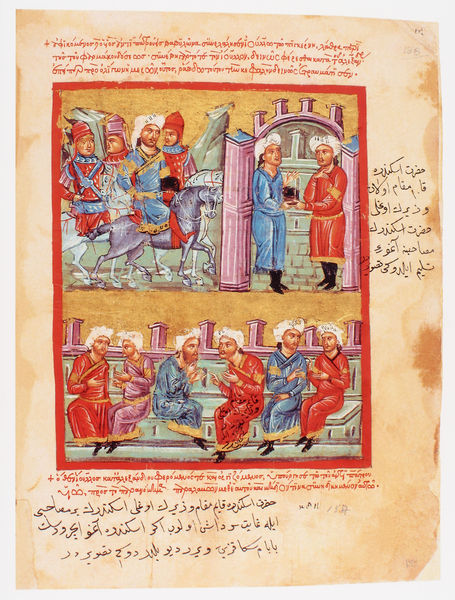
Titel: Der griechische Alexanderroman
Institution: Venedig, Hellenic Institute Codex Gr. 5
Schlagwörter: blau, mann, menschen, sitzen, stadt, bunt, männer, reden, säule, rot, rahmen, bild, gewand, pferd, pferde, reiter, farbig, schrift, lila, violett, treppe, treppen, tor, buch, text, helm, ritter, hufen, buchdruck, pergament, arabisch, jesus, griechisch, mittelalter, ankunft, indien, turban, miniatur, arabien, islam, handschrift, latein, notizen, erzählung, buchmalerei, codex, manuskript, alexanderroman, gestukulieren